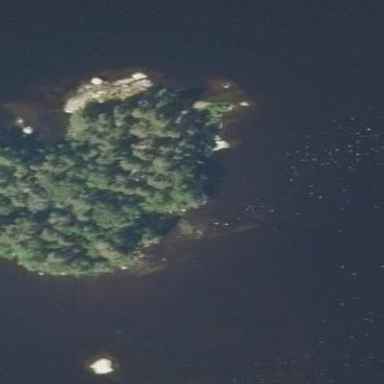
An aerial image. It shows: Islet surrounded by forest.